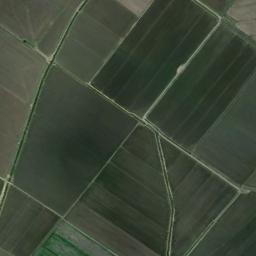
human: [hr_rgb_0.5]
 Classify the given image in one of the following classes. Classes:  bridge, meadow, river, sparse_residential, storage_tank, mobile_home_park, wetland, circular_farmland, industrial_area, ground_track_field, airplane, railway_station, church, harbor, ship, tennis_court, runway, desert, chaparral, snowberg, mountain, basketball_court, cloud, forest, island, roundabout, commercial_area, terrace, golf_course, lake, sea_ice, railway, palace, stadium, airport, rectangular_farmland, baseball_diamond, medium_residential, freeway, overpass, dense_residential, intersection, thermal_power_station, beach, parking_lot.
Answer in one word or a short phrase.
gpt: rectangular_farmland